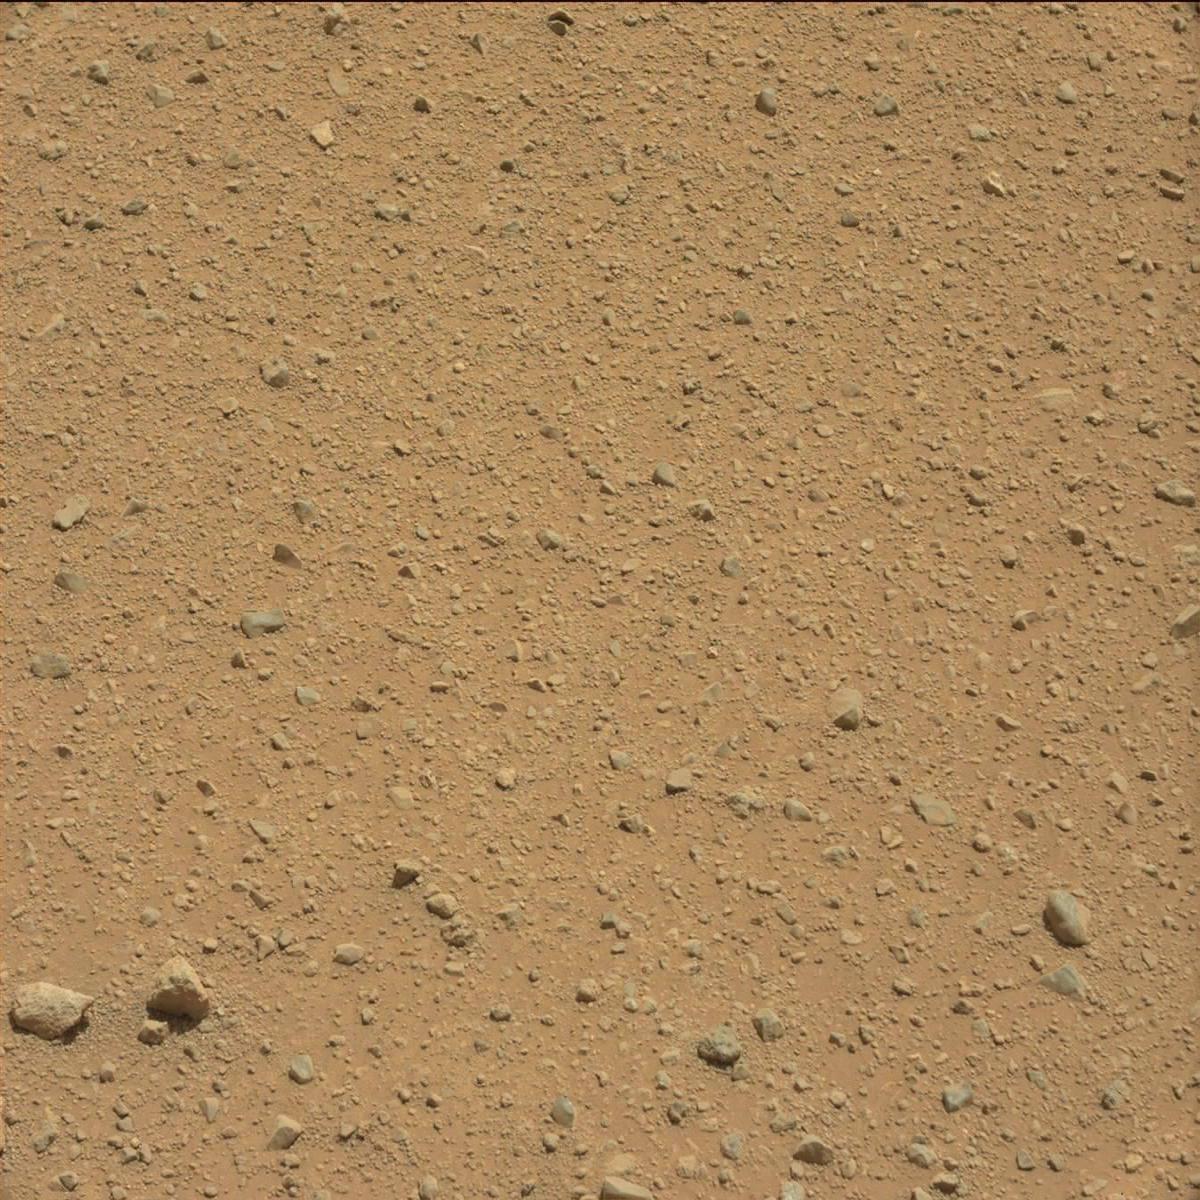
Terrain classes present: Bedrock, Rock, Sand / Soil